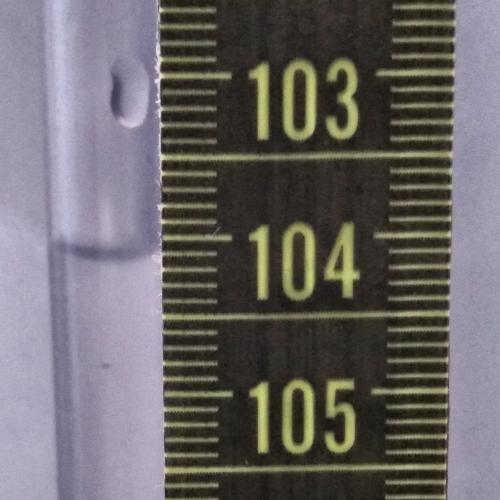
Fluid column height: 104.1 cm